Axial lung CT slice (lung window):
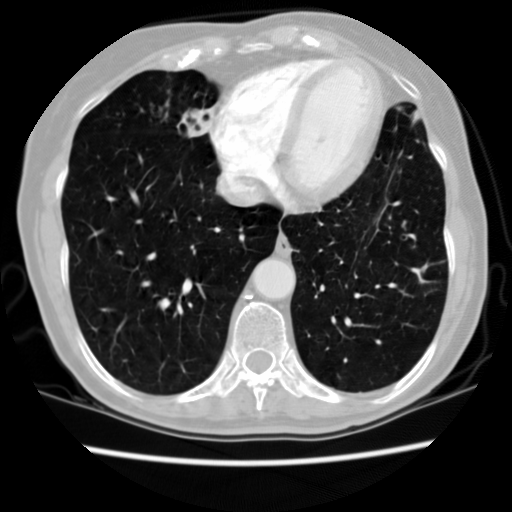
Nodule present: no